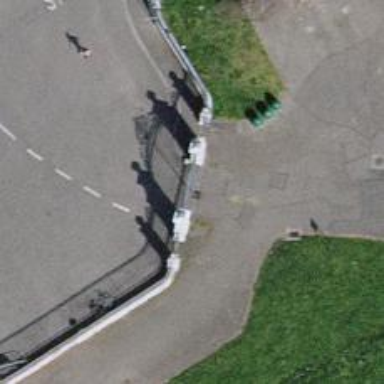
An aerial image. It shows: Entrance with barrier.